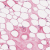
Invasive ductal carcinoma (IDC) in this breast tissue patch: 0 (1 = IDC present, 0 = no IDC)